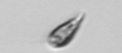
Label: Cryptophyta